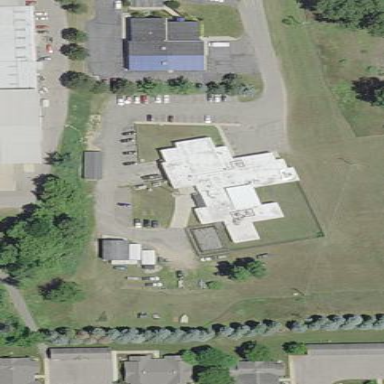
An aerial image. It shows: Police building.